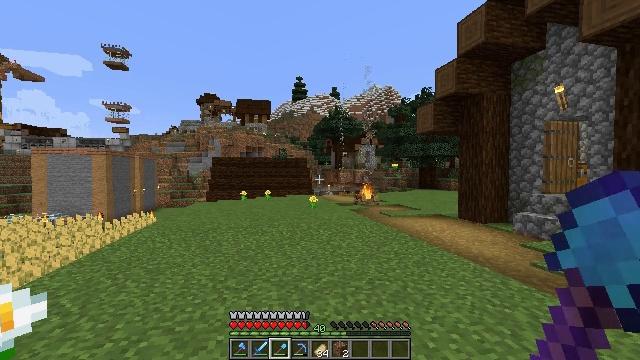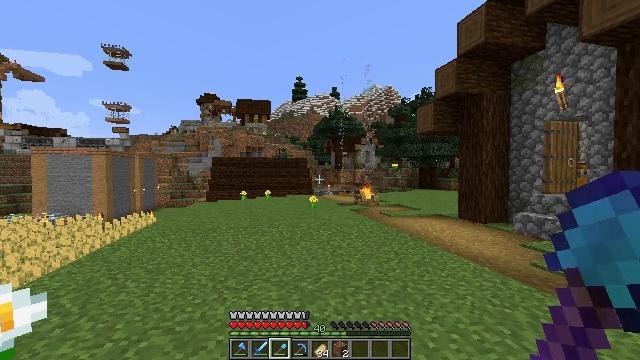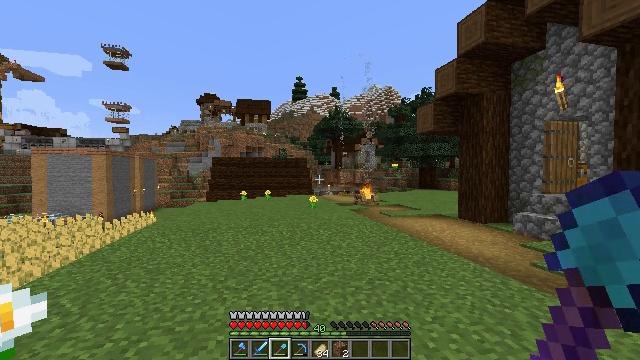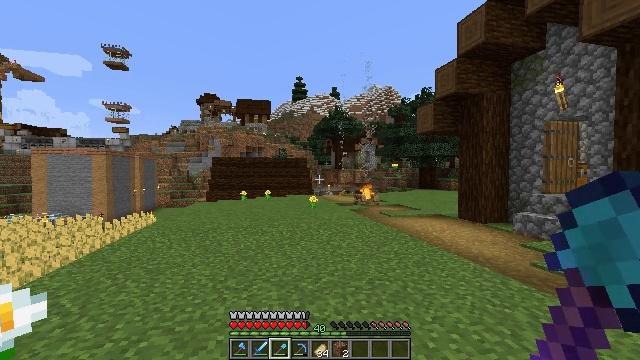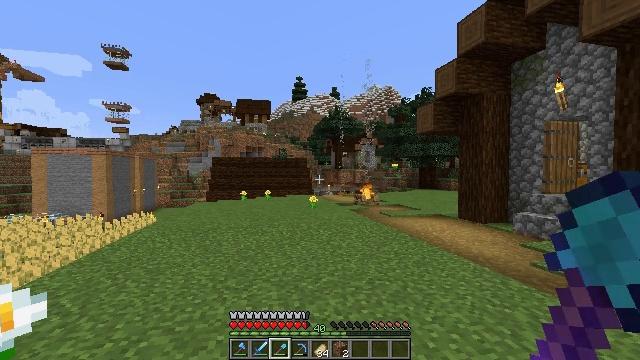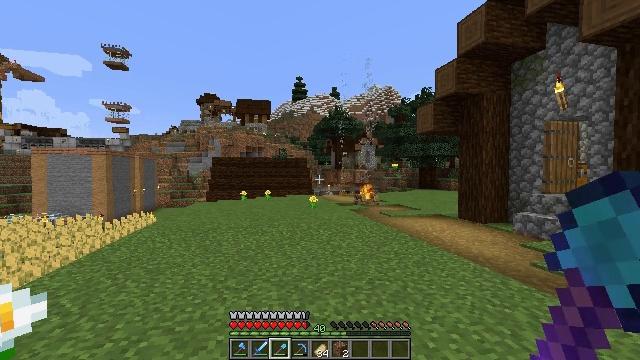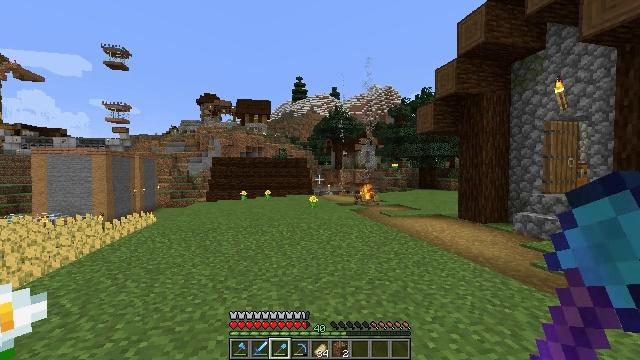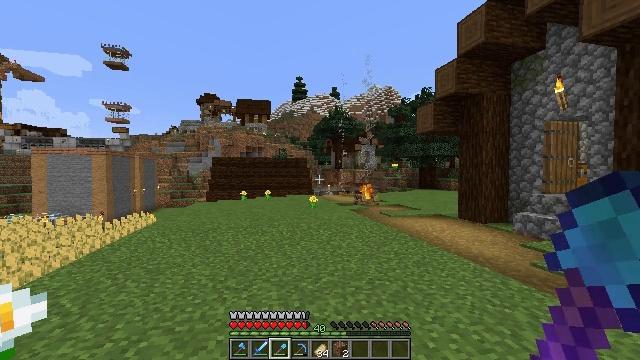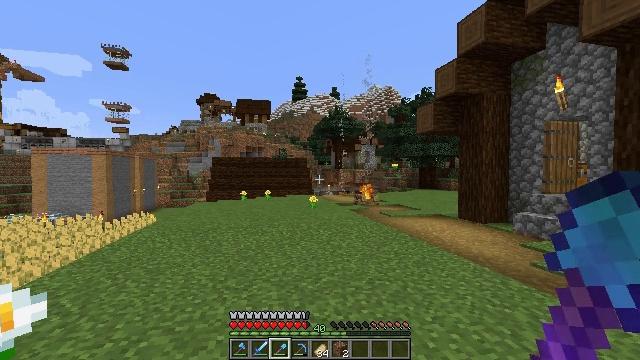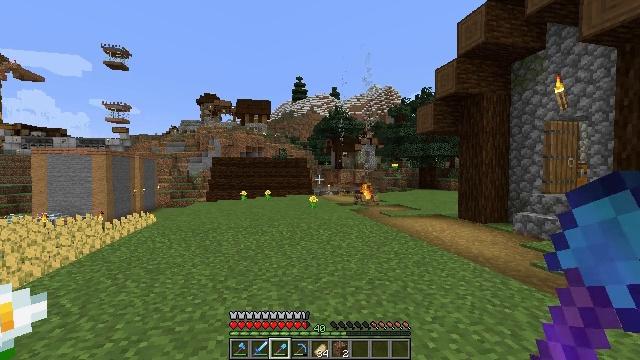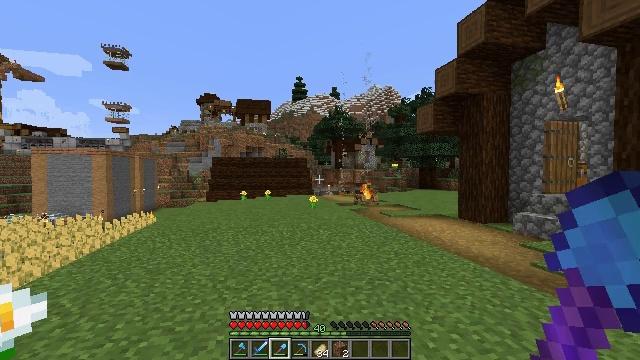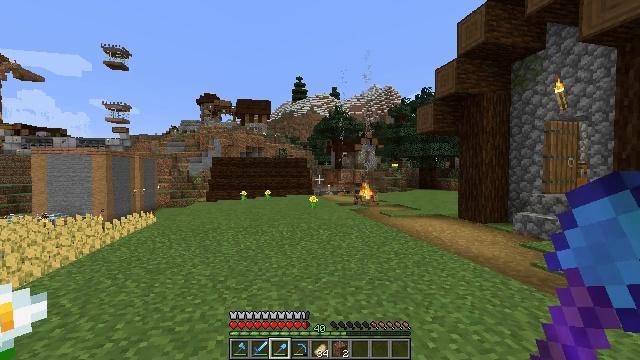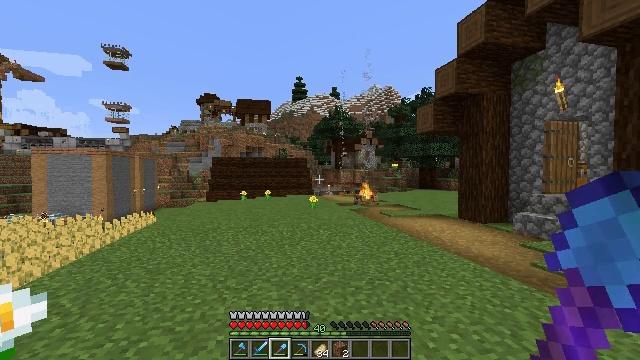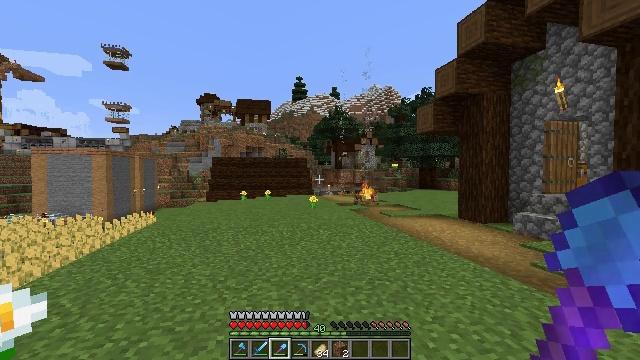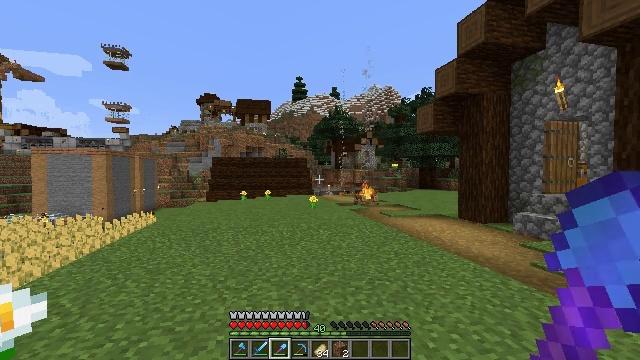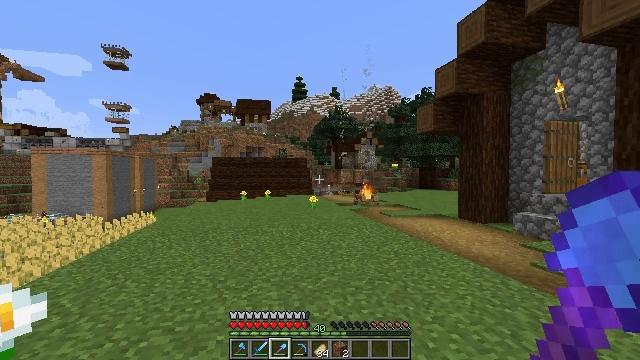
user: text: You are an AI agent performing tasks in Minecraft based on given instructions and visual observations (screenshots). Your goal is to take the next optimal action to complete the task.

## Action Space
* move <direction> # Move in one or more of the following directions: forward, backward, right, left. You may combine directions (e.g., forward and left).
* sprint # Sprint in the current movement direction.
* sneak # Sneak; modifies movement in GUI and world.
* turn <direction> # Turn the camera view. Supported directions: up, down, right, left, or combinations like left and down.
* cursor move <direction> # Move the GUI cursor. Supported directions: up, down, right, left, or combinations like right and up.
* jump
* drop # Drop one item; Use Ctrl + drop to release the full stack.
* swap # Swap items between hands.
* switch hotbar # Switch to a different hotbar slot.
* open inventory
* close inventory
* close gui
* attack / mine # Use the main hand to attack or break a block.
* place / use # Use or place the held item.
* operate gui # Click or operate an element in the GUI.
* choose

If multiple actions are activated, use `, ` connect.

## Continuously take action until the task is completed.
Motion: motion action
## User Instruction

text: Get wheat from the farmland.
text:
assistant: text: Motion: no_op
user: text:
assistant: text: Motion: no_op
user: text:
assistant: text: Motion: no_op
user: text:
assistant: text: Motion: no_op
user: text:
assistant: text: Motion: no_op
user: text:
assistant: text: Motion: no_op
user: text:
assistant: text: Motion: no_op
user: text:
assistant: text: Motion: no_op
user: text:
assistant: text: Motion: no_op
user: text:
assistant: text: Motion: no_op
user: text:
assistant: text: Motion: no_op
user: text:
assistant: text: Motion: no_op
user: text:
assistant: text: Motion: no_op
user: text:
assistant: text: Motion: no_op
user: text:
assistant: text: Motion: no_op
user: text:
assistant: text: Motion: no_op
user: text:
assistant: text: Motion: no_op
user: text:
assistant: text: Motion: no_op
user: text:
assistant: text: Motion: no_op
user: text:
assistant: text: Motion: no_op
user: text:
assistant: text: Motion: no_op
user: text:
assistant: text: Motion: no_op
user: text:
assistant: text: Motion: no_op
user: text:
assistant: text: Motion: no_op
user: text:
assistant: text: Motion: no_op
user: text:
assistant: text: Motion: no_op
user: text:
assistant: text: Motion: no_op
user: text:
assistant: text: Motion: no_op
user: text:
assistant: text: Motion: no_op
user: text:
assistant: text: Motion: no_op